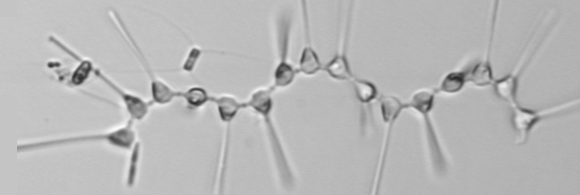
Label: Asterionellopsis_glacialis